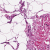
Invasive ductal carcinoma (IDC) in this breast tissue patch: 0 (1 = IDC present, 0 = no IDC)